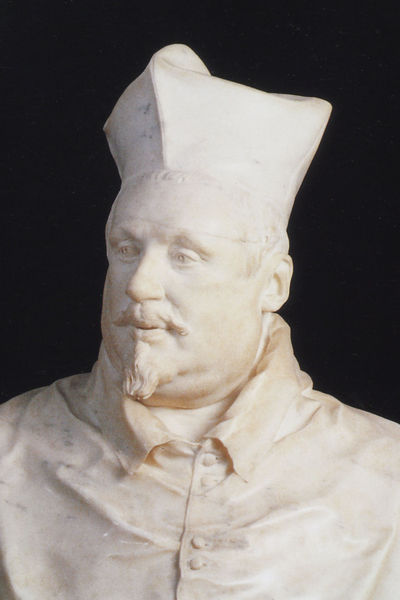
Titel: Büste von Kardinal Scipione Borghese
Künstler: Giovanni Lorenzo Bernini
Institution: Rom, Villa Borghese
Schlagwörter: kopf, mann, hell, hut, marmor, mund, nase, ohr, blick, bart, hemd, schnurrbart, augen, falten, kragen, stein, kirche, augenbrauen, kinn, lippen, ohren, skulptur, statue, kopfbedeckung, bischof, papst, dick, falte, schnurbart, brauen, büste, plastik, knöpfe, schnauzbart, ziegenbart, weste, plastisch, kardinal, spitzbart, doppelkinn, mamor, bernini, geislicher, weisser marmor